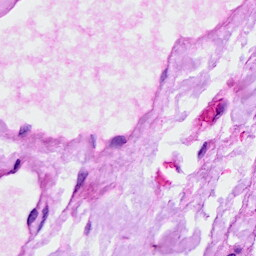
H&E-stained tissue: Ovarian